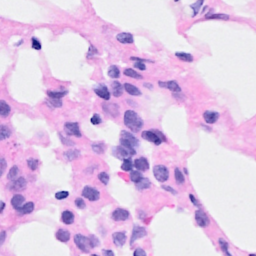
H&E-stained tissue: Breast